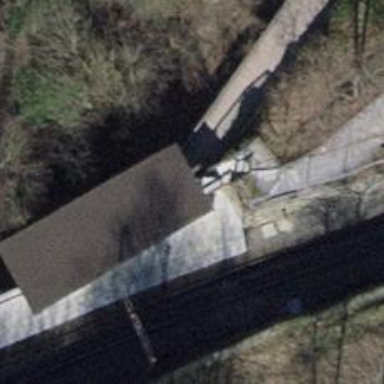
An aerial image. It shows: Concrete steps.